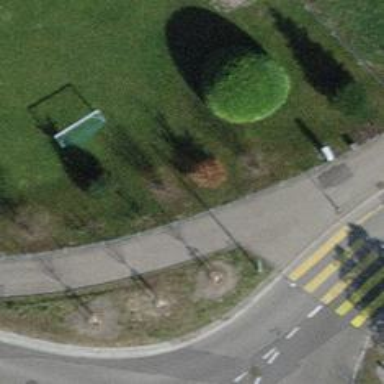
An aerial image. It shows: Asphalt sidewalk along the footway.